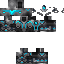
A male skeleton skin with dark skin, wearing brown helmet dressed in a blue armor chest and black pants, featuring a closed mouth.